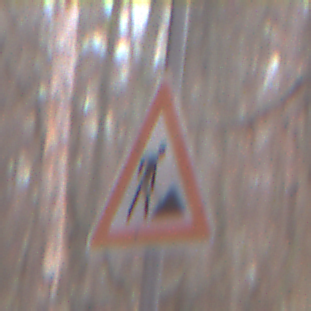
Verkehrszeichen: Arbeitsstelle
Umgebung: Outdoor, Nature
Tageszeit: Midday
Wetter: Overcast
Licht: Natural
Jahreszeit: Autumn
Kontrast: LowContrast